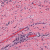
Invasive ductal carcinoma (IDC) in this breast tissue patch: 1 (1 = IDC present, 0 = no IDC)